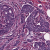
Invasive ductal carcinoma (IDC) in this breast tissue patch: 1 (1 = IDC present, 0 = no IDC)